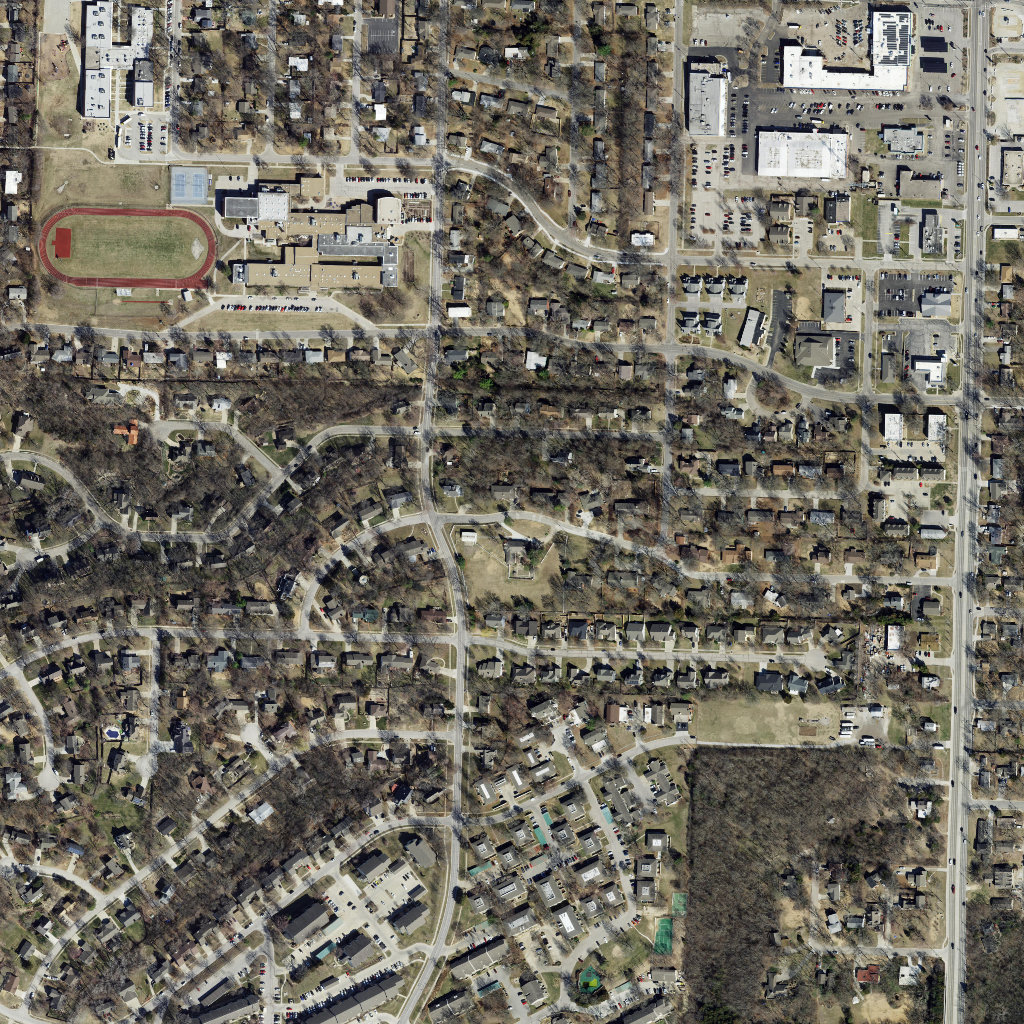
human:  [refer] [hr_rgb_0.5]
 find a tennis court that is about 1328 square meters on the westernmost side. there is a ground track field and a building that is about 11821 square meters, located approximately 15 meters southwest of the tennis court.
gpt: <box>[[16, 16, 20, 20, 0]]</box>

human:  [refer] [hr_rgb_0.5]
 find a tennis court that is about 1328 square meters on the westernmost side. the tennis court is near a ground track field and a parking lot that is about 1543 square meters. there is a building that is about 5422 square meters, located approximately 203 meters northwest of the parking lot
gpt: <box>[[16, 16, 20, 20, 0]]</box>

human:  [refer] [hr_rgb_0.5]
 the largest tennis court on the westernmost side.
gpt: <box>[[16, 16, 20, 20, 0]]</box>